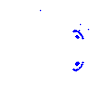
Particle: electron